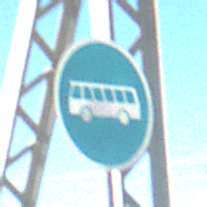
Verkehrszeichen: Busssonderstreifen
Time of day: MorningAfternoon
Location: Outdoor (Special)
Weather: Clear
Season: NotSpecified
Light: Natural